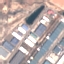
Land use / land cover: Industrial